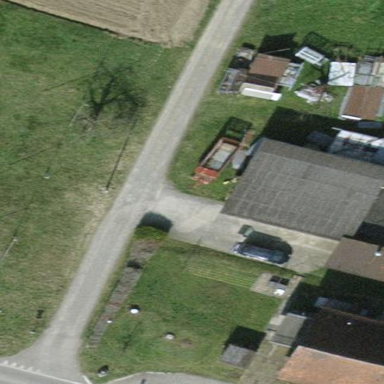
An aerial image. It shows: Shed.